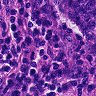
Metastatic tissue present: yes